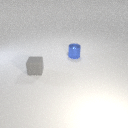
small blue metal cylinder to the right of small gray rubber cube